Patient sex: M
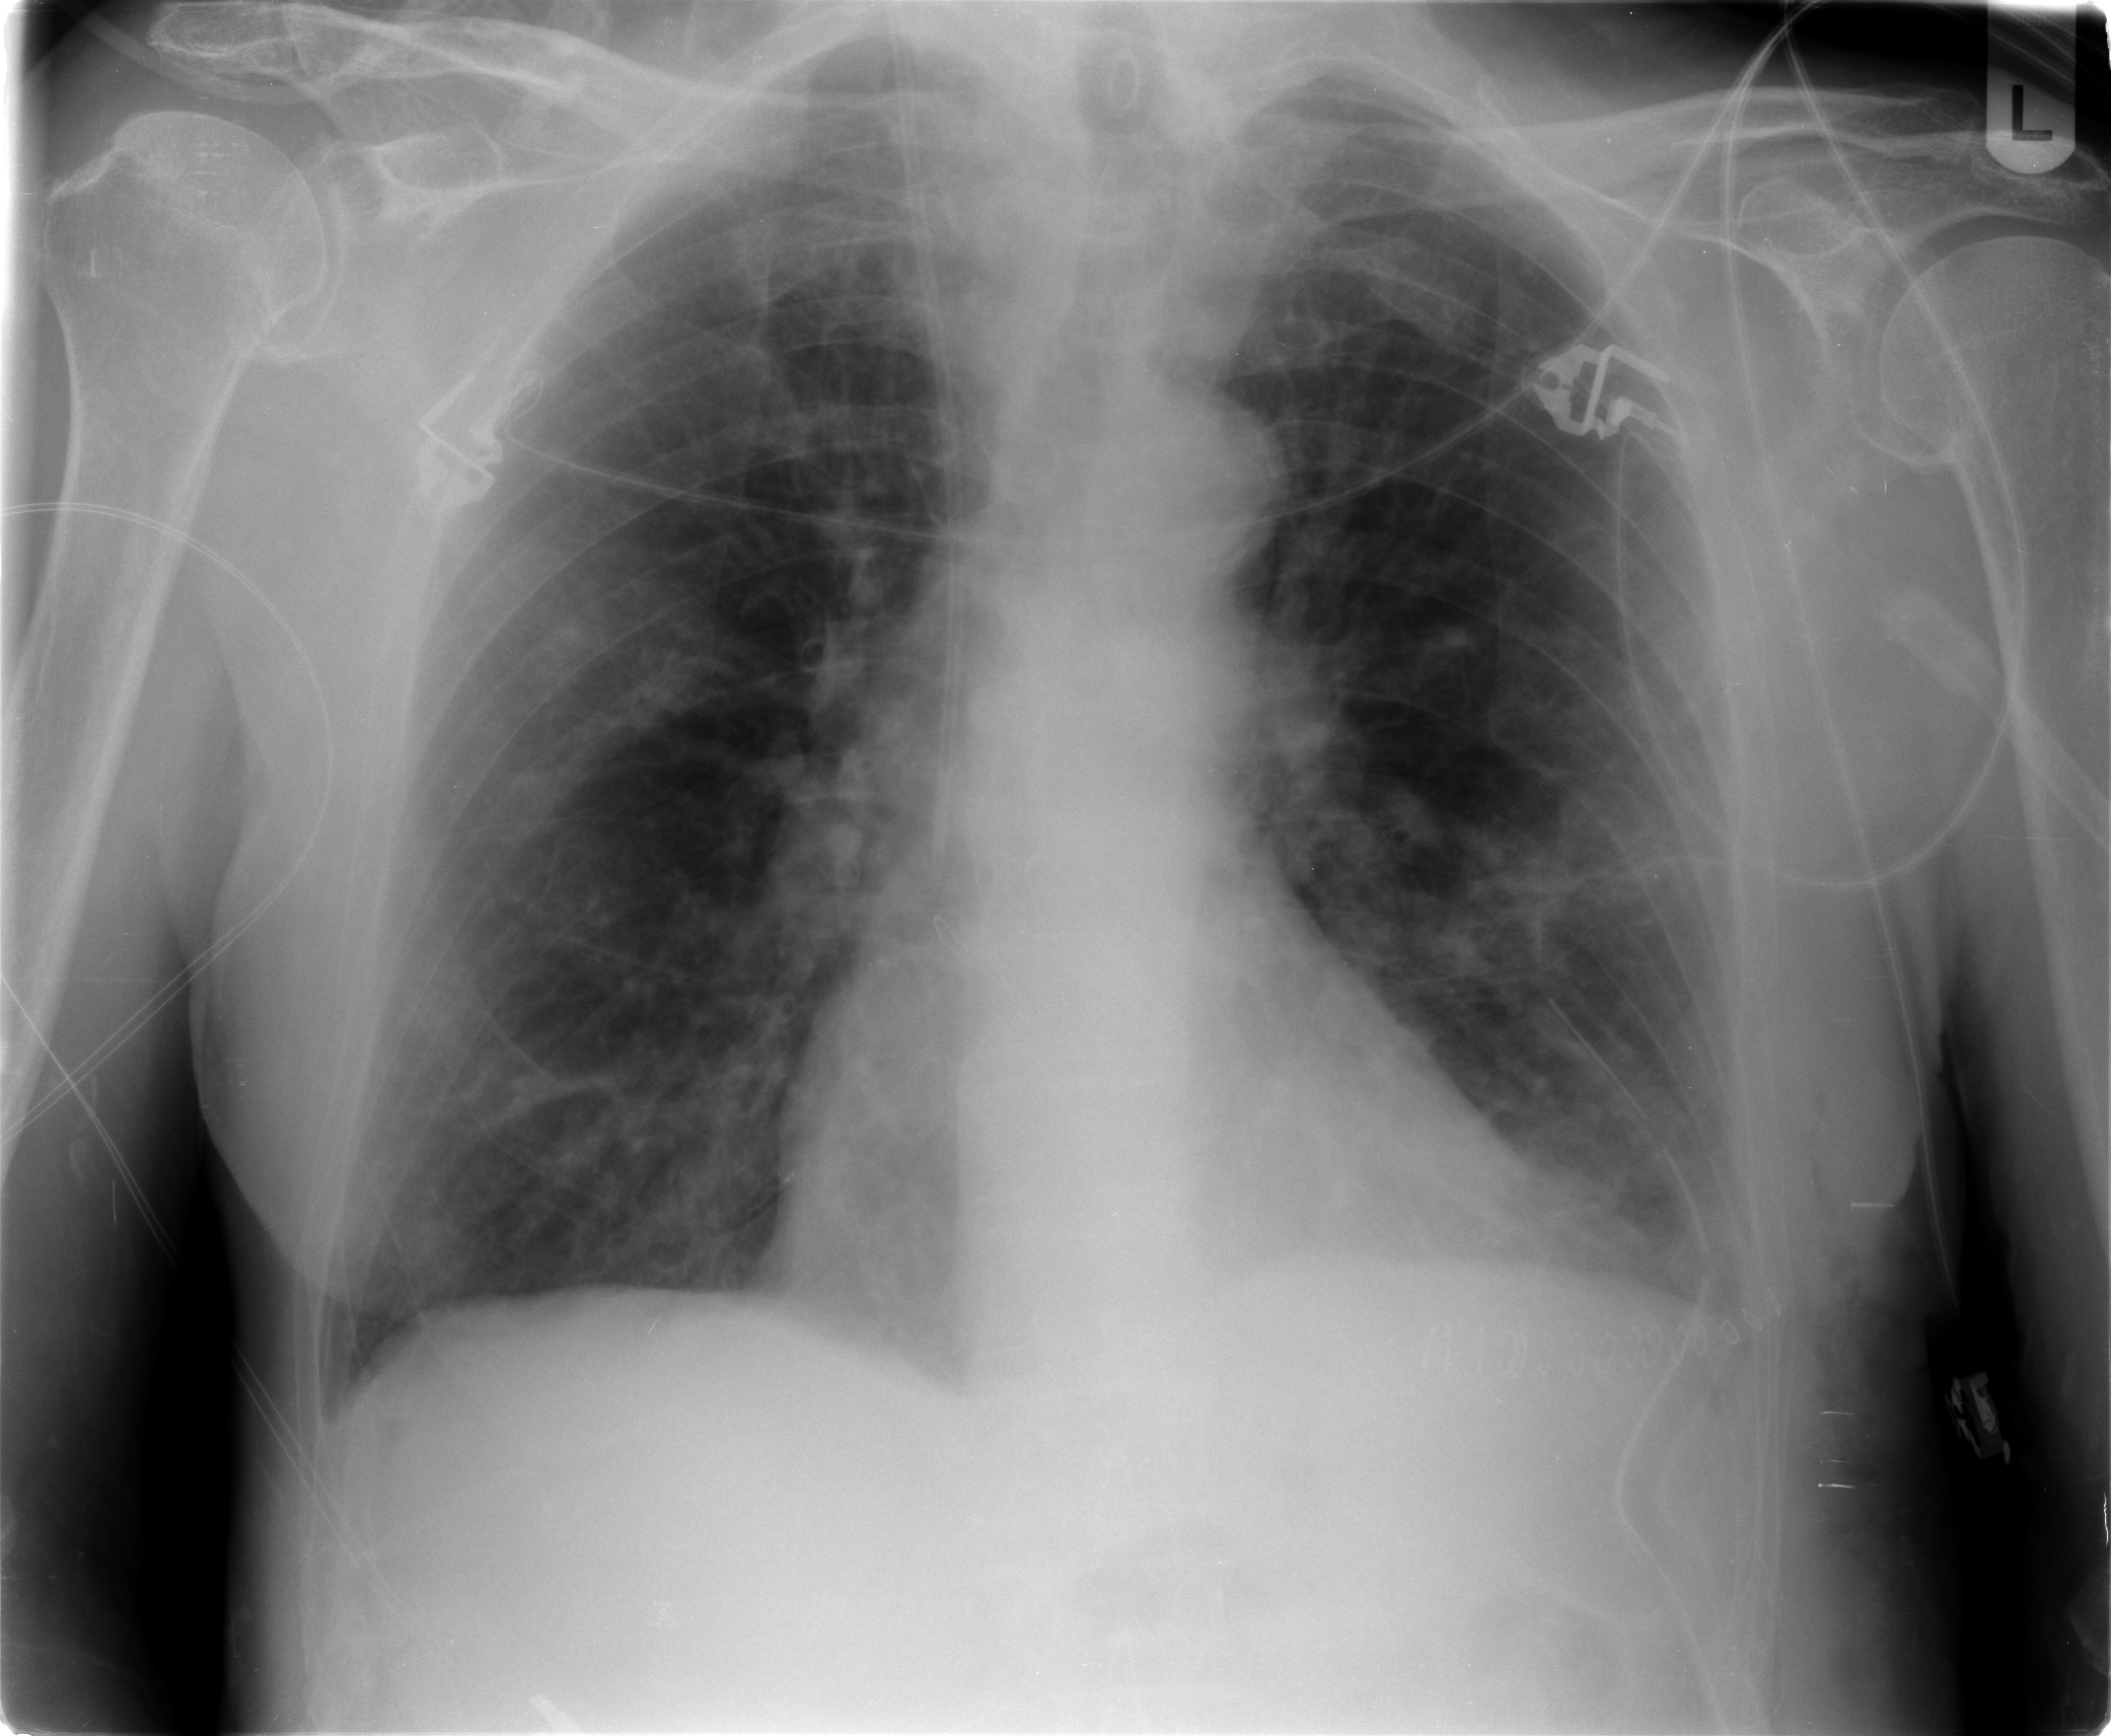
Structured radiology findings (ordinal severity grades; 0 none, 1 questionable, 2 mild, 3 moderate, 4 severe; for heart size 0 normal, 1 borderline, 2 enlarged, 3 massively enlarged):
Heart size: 0
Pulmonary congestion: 2
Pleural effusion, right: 1
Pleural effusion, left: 1
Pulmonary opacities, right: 2
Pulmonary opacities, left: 2
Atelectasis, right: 0
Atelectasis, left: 2